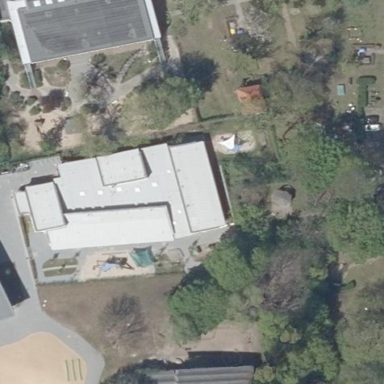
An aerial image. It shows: Kindergarten building.